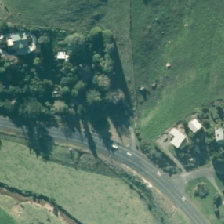
Land cover: urban_build_up